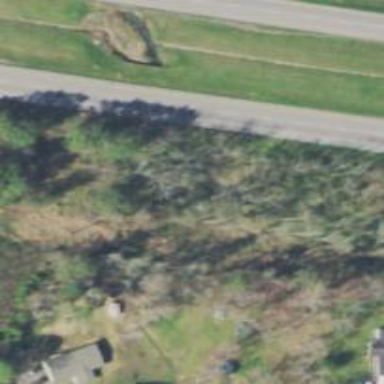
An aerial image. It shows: Culvert tunnel.